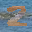
Label: 2